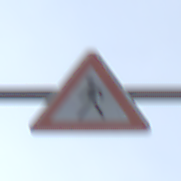
Verkehrszeichen: FussgaengerRechts
Umgebung: Outdoor, Nature
Tageszeit: MorningAfternoon
Wetter: PartlyCloudy
Licht: Natural
Jahreszeit: NotSpecified
Kontrast: HighContrast